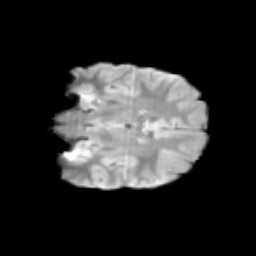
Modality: T2w
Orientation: coronal
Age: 10
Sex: female
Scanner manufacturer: siemens
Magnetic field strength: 3 T
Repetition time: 3.8 s
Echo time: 0.07 s